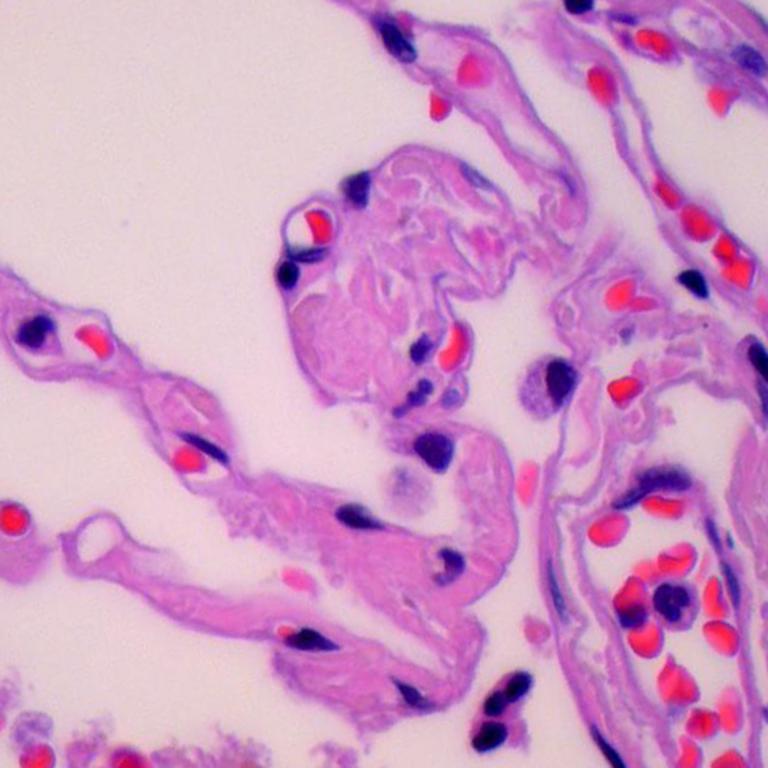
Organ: lung
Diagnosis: benign